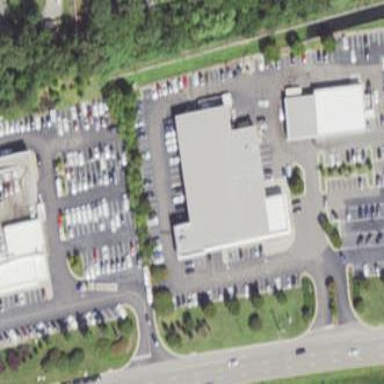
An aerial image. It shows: Car shop building.